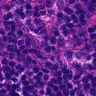
Metastatic tissue present: no